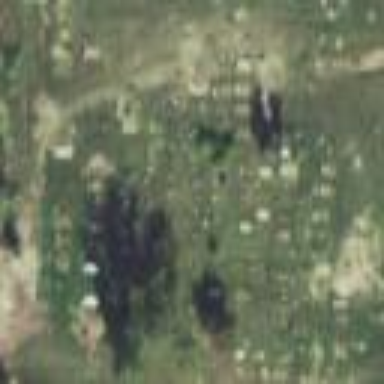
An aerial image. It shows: Cemetery.